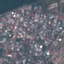
Land use / land cover class: Residential